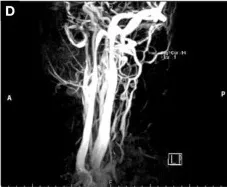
Neck. In Case 2.
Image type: radiology (mri)